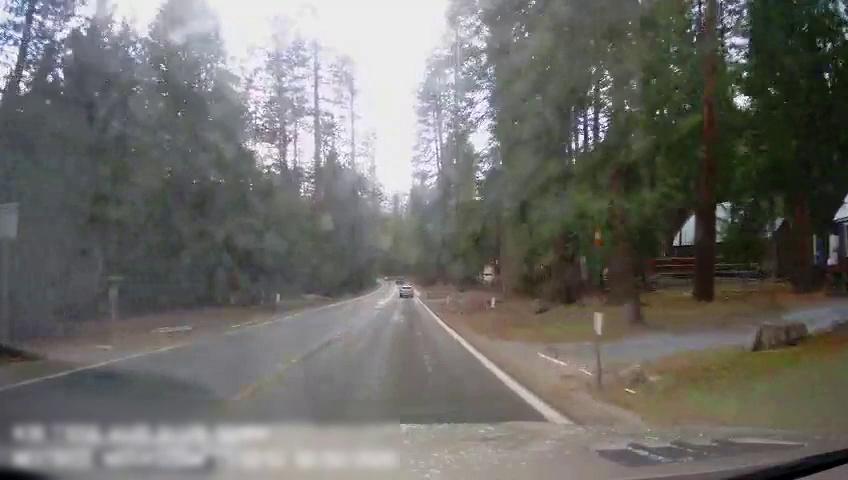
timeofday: Day
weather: Sunny
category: Drivable Space
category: Vehicles | SUV
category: Lanes | Current Lane
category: Lanes | Opposite Lane